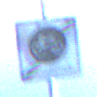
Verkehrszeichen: EndeFahrradstrasse
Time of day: MorningAfternoon
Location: Outdoor (Nature)
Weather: PartlyCloudy
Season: NotSpecified
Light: Natural